Question: I saw this code inside a web application and wanted to understand it better (so as to be able to create this sort of structures myself), but I am not sure what kind of JavaScript this is.
What I mean is, is the Class.create() syntax part of "out of the box" JavaScript or part of some library that is embedded in this web application?

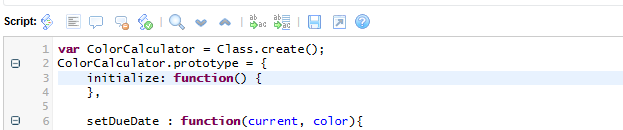
Answer: 'Class' (as in window.Class) is not part of the <URL>. Thus any method on it, including 'Class.create', is not part of standard JavaScript.
Open up a console and do: 'typeof Class'.
The result is "undefined".
---
There exists Prototype and other "Class" variations - see which library is loaded.